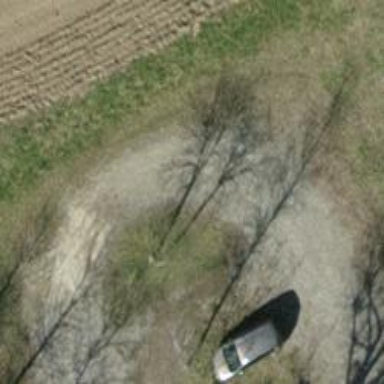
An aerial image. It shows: Unpaved service road.